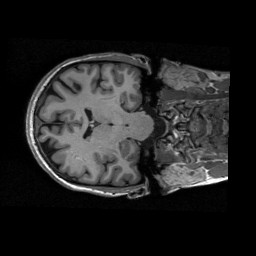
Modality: T1w
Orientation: axial